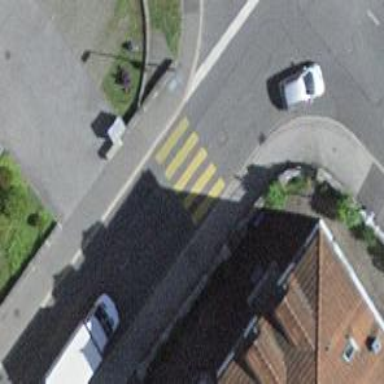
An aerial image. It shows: Zebra crossing on the road.